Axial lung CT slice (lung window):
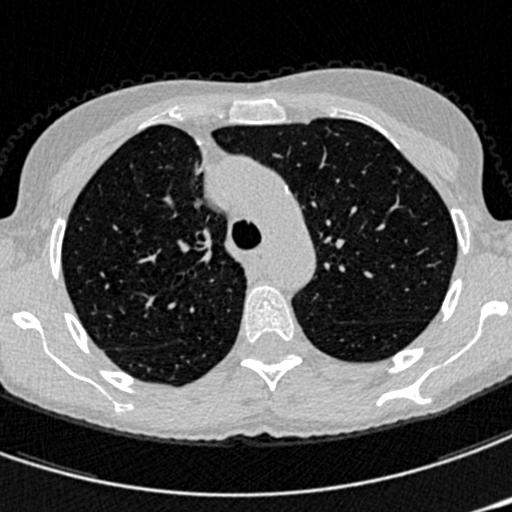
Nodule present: no